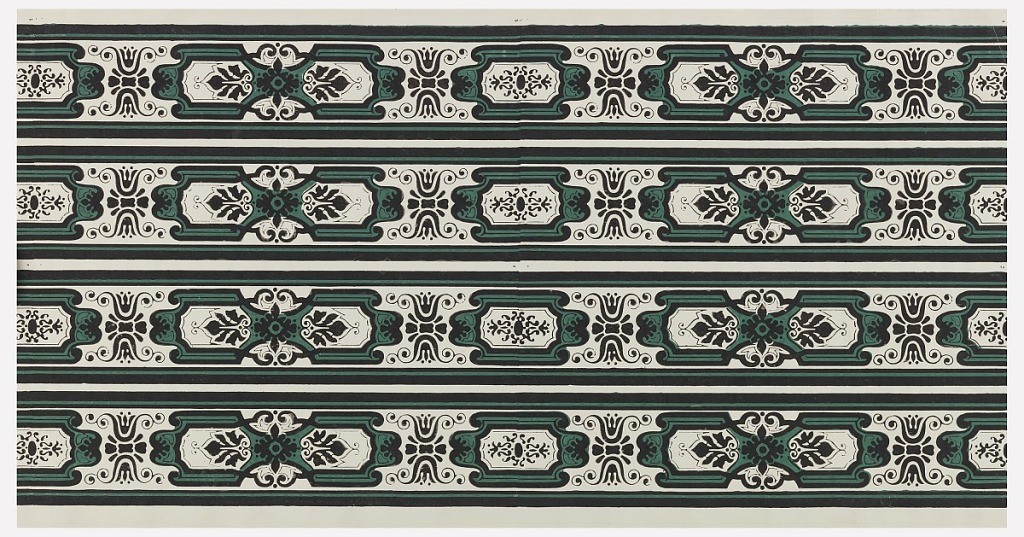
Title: Border
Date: ca. 1840
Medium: Block-printed on paper
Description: Green and black strapwork.